Question: At the moment my excel file has two sheets, a sheet titled "English" and a sheet titled "French".

I programmatically open my workbook and edit my English sheet without any issues. When I open my second sheet, I get presented with the following error:
> The cell or chart you're trying to change is on a protected sheet. To make a change, unprotect the sheet. You might be requested to enter a password.
May I ask, how should I be editing my second sheet?
'''
Microsoft.Office.Interop.Excel.Application excel = new Microsoft.Office.Interop.Excel.Application();
Workbook wb = excel.Workbooks.Open(fileLocation);
ws1.Range["E5"].Value = StartDate;
ws1.Range["G5"].Value = EndDate;
Worksheet ws = wb.Worksheets.get_Item("French");
ws.Select(Type.Missing);
ws.Range["E5"].Value = StartDate; // <- Crashes here
ws.Range["G5"].Value = EndDate;
'''
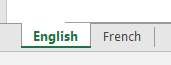
Answer: Your worksheet is protected, so you'll need to unprotect it before modifying it.
'''
Worksheet ws = wb.Worksheets.get_Item("French");
// Check for protection and unlock the worksheet
If ws.ProtectContents {
ws.Unprotect("PROTECTION_PASSWORD");
}
ws.Select(Type.Missing);
ws.Range["E5"].Value = StartDate; // <- Crashes here
ws.Range["G5"].Value = EndDate;
'''
If you don't know the password, you can brute-force it easily on old Excel files using the code <URL>. For Excel 2013 onwards, be aware of the problem being raised in that question, because brute-forcing no longer works.
---
You might want to reprotect the sheet afterward (otherwise you've significantly changed the structure of the file by removing the protection that decided to put on the worksheet. To do that, you'll want to use <URL>. Probably you'll want to save the old protection parameters like 'Worksheet.ProtectContents', 'Worksheet.ProtectData', 'Worksheet.ProtectDrawingObjects', 'Worksheet.ProtectFormatting', and 'Worksheet.ProtectionMode' so that you can reprotect it in the same way. If you're using the password cracker instead of knowing the password, you can also grab the cracked password from the routine and use that as the 'Password' argument to the 'Worksheet.Protect' method. This will seamlessly set the protection back to the way it was before.